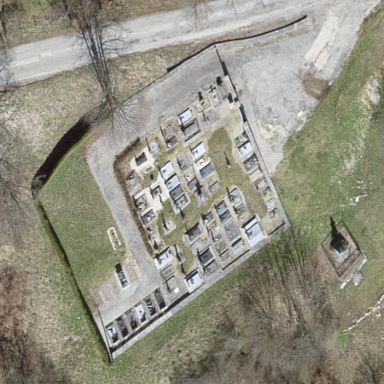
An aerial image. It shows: Cemetery.